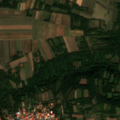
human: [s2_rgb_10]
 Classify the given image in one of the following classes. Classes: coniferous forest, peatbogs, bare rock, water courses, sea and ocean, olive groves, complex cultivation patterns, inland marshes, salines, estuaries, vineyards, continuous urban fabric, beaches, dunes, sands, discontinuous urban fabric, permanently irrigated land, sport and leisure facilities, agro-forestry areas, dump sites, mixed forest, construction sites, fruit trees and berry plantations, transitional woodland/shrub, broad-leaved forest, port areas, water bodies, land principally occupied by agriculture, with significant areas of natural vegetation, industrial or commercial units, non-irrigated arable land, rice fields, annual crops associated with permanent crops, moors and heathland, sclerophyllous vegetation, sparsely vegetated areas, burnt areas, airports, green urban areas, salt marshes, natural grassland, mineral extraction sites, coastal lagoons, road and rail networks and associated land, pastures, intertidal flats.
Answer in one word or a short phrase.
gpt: discontinuous urban fabric, non-irrigated arable land, land principally occupied by agriculture, with significant areas of natural vegetation, broad-leaved forest